Question: I started to follow this <URL> and it teaches how to load the 'index.html', but now I need to develop a 'login.html' page, but it seems not be working properly.

urls.py
'''
urlpatterns = patterns('',
url(r'^$', 'provisioning.views.home', name='home'), <- it works!
url(r'^$', 'provisioning.views.login', name='login'), <- doesn't work..
url(r'^admin/', include(admin.site.urls)),
)
'''
views.py
'''
def login(request):
return render(request, 'login.html')
'''
How to setup the pages to be loaded by django ?
Is there another and better way in doing this ?
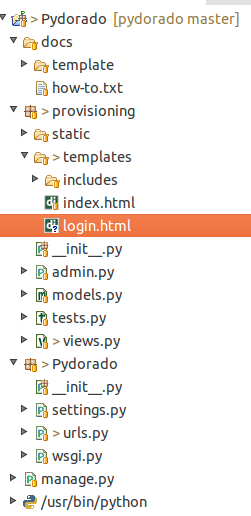
Answer: You have the same URLs for both home and login. The regex pattern r'^$' specifies that nothing comes after your local host. Because they are the same and Django checks URLs sequentially, only the first url and view is called. Try adding a different url for login.
'url(r'^login/$', 'provisioning.views.login', name='login')'